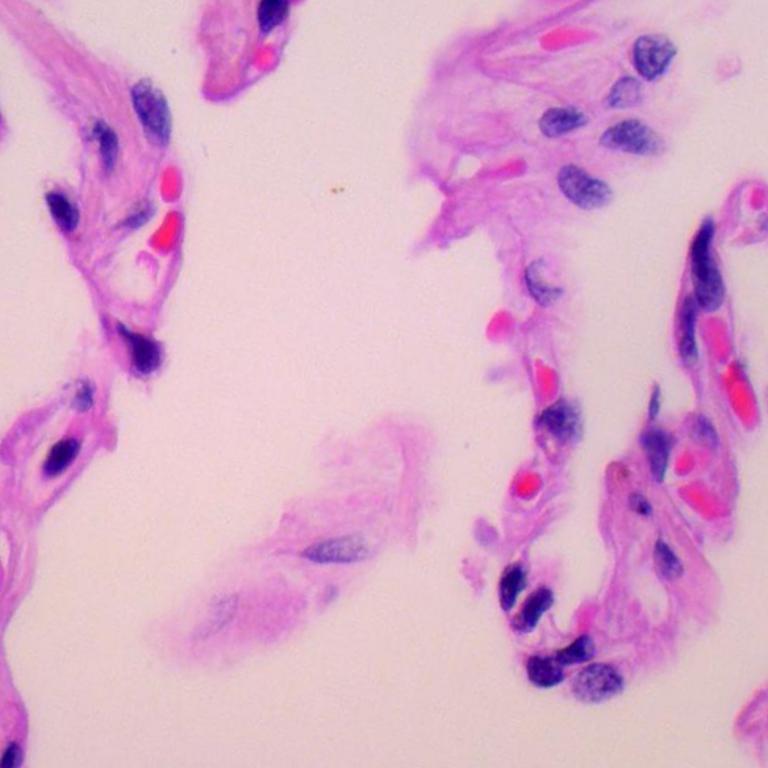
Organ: lung
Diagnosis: benign